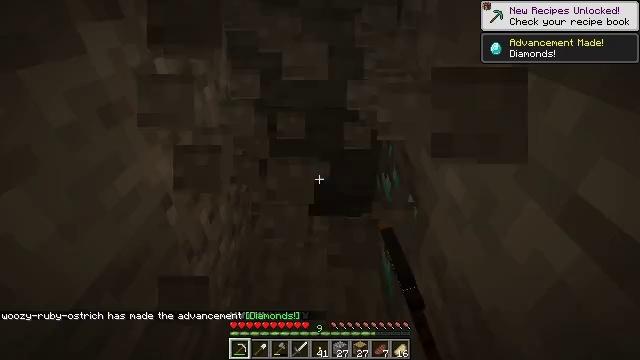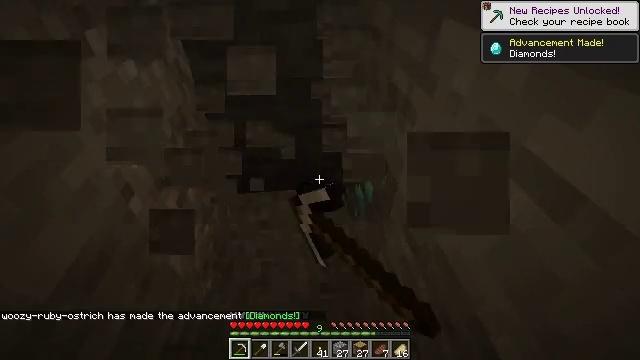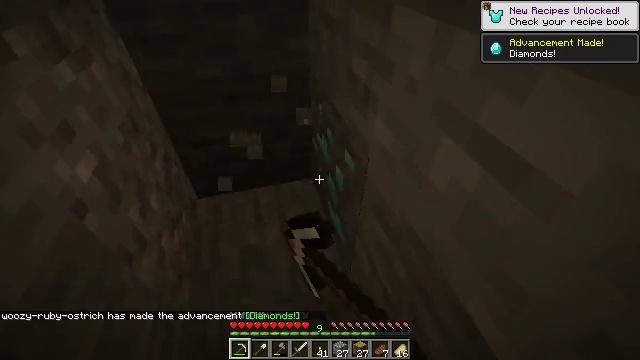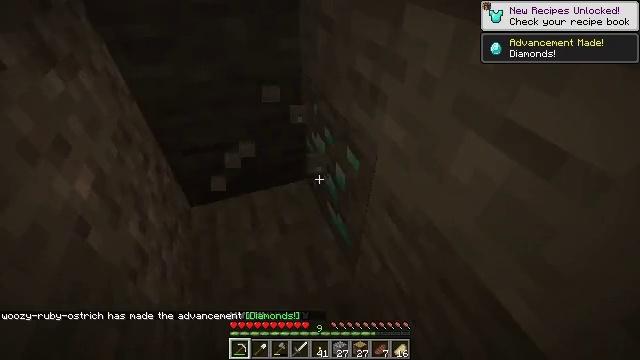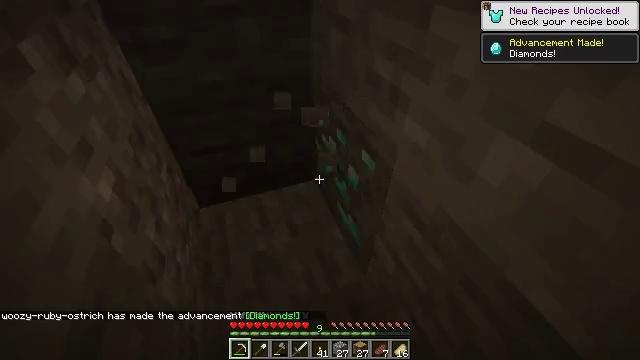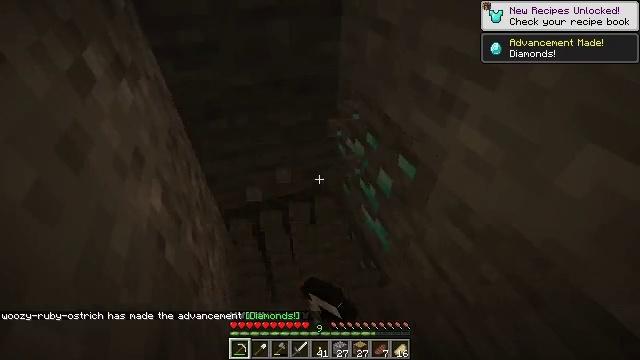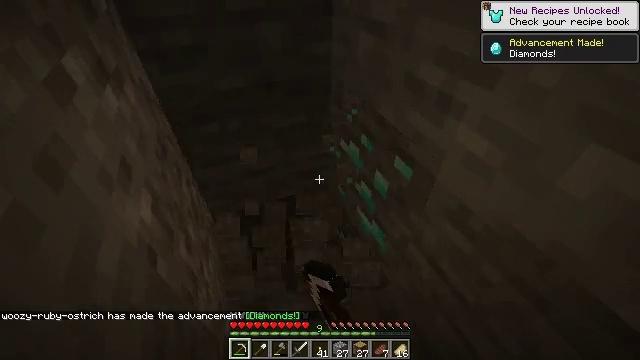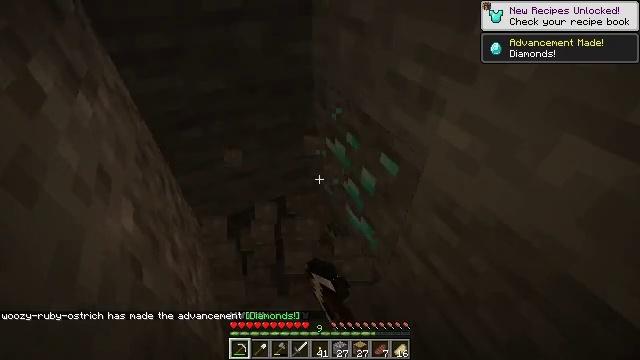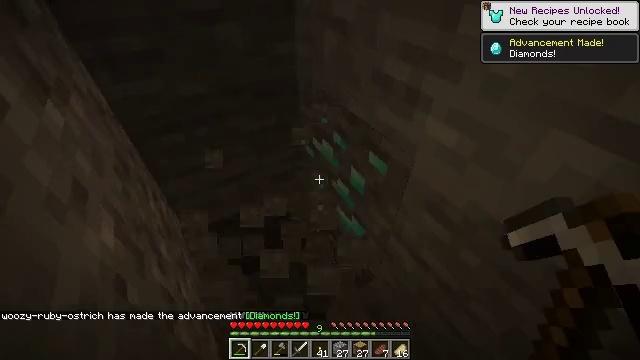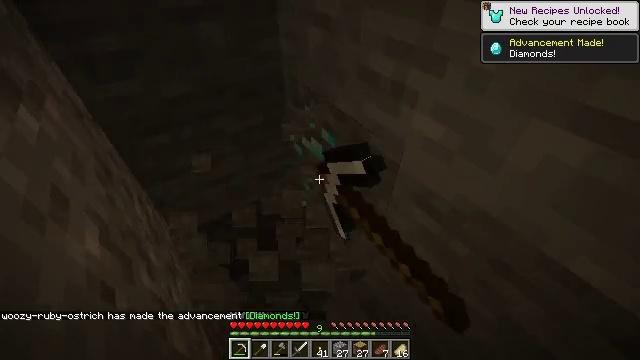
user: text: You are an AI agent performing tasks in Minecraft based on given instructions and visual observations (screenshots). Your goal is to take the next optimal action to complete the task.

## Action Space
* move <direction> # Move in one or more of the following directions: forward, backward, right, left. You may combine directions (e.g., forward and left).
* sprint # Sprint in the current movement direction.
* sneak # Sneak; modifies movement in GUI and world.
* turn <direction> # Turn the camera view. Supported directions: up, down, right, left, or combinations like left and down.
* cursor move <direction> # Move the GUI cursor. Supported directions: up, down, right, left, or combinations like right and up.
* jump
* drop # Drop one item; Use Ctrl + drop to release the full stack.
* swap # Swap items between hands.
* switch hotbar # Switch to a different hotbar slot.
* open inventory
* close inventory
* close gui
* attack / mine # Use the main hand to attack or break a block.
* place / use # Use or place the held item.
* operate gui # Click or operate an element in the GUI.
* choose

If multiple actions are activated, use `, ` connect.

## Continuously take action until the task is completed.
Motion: motion action
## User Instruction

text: Get rid of the infested stone.
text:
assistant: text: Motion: turn right and down, attack / mine
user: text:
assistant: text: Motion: turn right and down, attack / mine
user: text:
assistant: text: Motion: move left, turn right, attack / mine
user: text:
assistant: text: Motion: move left, attack / mine
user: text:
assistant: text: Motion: move left, attack / mine
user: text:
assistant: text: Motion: turn right, attack / mine
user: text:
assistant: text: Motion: turn right, attack / mine
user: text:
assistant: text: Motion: turn right, attack / mine
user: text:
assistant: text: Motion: turn right, attack / mine
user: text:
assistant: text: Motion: attack / mine